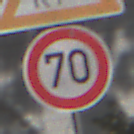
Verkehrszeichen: Geschwindigkeit70
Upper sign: ReiterLinks
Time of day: Midday
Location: Outdoor (Suburban)
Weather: Clear
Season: NotSpecified
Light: Natural